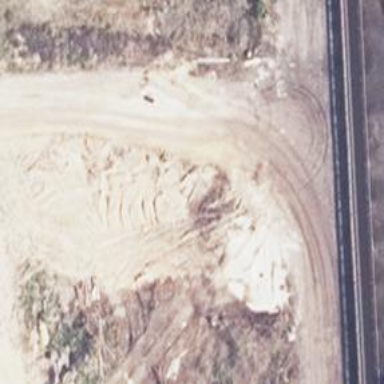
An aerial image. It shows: Track with grade2 tracktype.